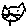
Label: cat